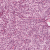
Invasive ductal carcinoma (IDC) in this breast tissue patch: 1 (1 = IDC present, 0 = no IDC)